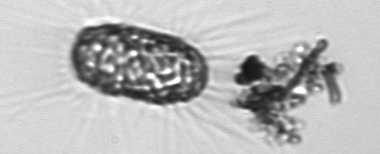
Label: Corethron_hystrix